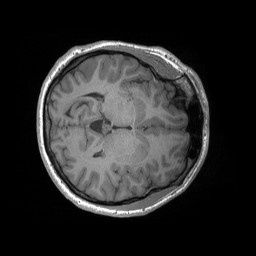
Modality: T1w
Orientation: axial
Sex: male
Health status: ill
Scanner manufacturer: siemens
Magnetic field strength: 3 T
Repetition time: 1.66 s
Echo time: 0.00254 s